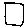
Label: square